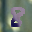
Label: 8